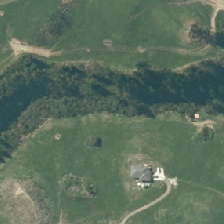
Land cover: high_producing_grassland